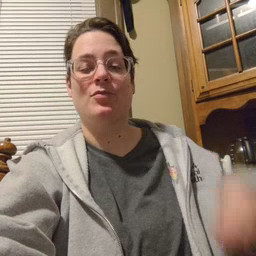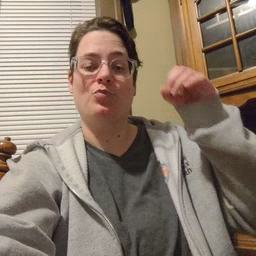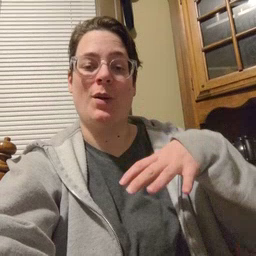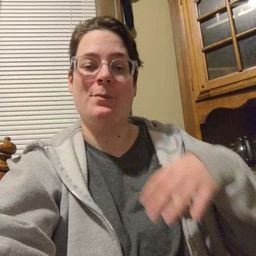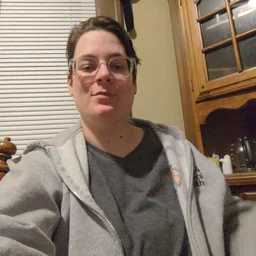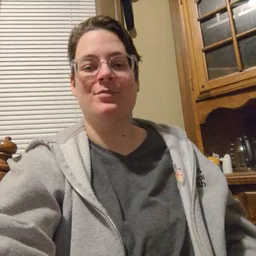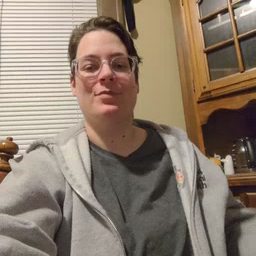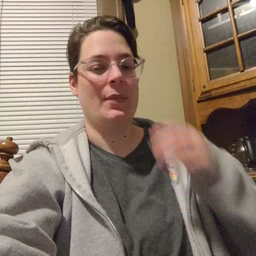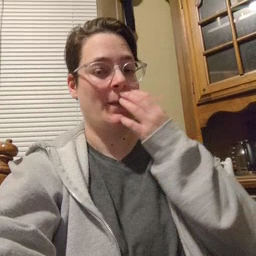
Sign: drop